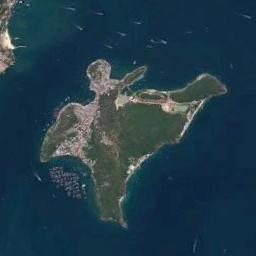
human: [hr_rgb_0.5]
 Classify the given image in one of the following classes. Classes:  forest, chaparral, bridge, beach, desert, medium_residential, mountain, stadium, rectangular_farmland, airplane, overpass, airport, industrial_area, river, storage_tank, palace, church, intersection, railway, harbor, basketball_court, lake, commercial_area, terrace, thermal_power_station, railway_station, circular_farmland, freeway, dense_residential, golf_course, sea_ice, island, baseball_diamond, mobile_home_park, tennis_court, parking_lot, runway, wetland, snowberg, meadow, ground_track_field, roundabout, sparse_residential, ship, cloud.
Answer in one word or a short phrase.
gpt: island